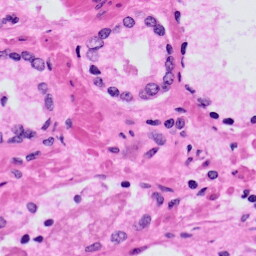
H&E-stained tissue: Prostate